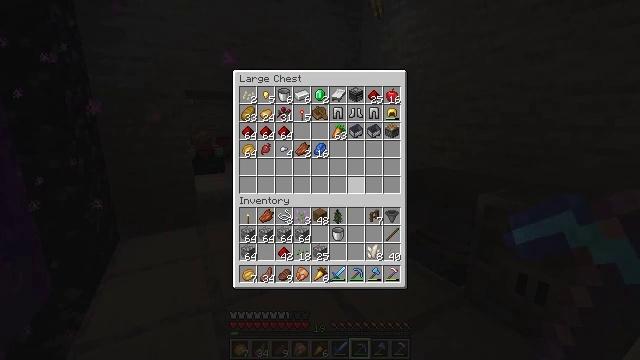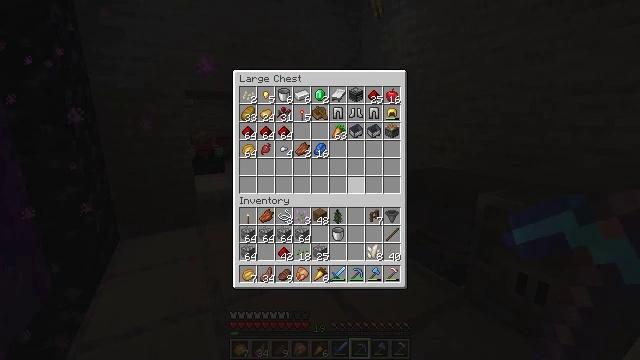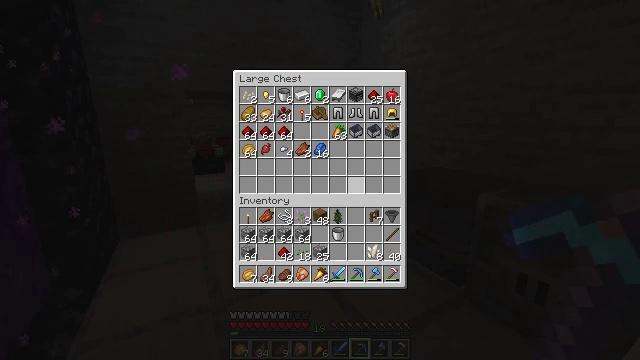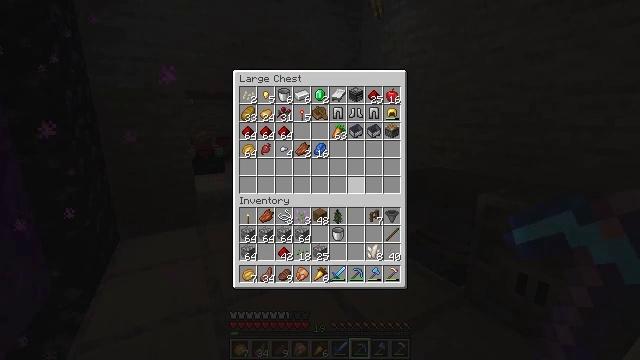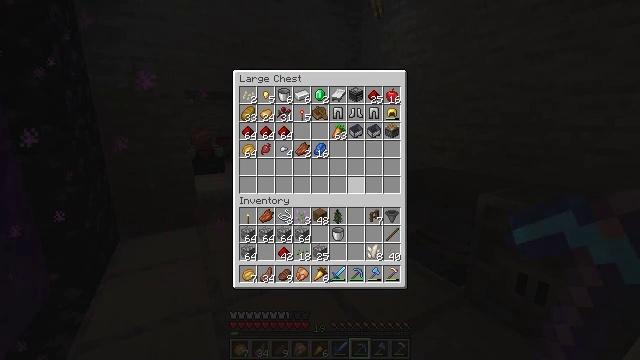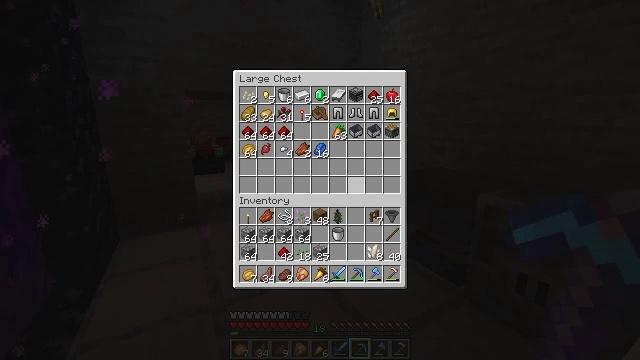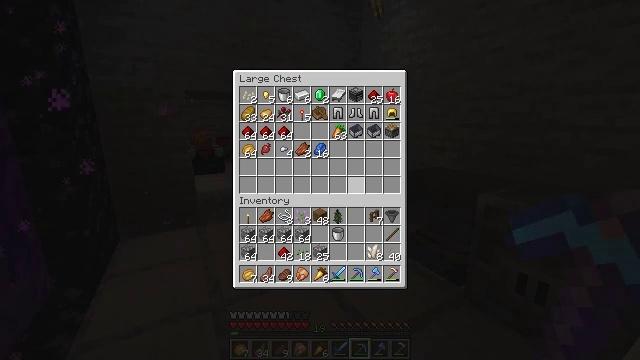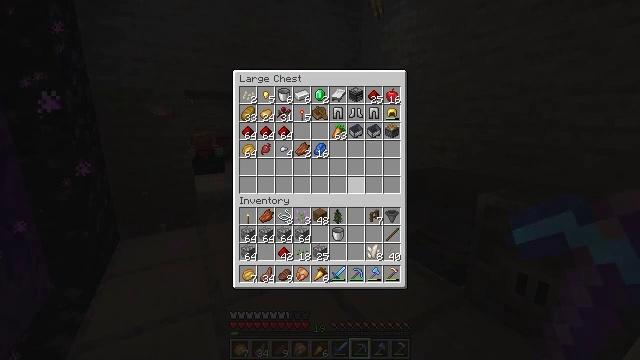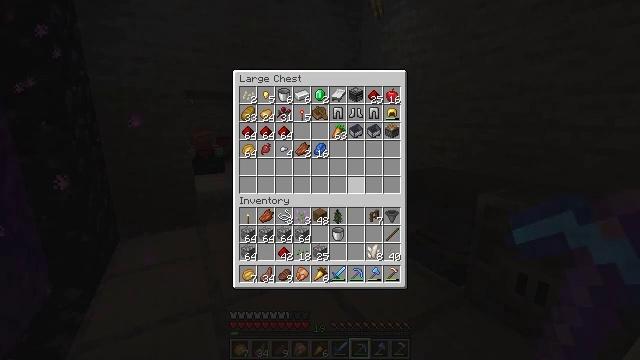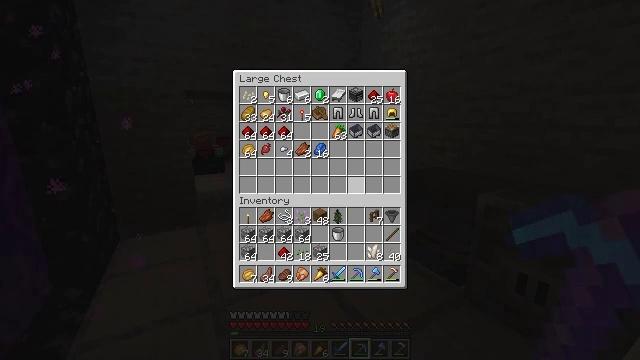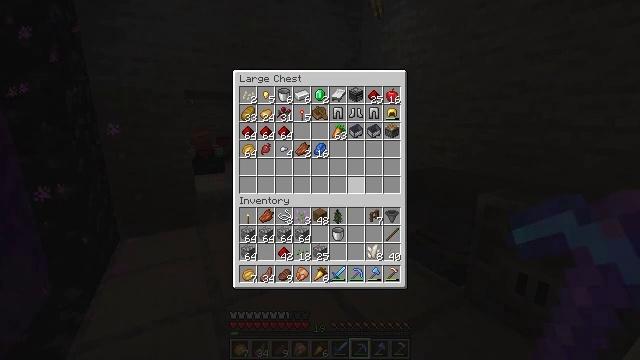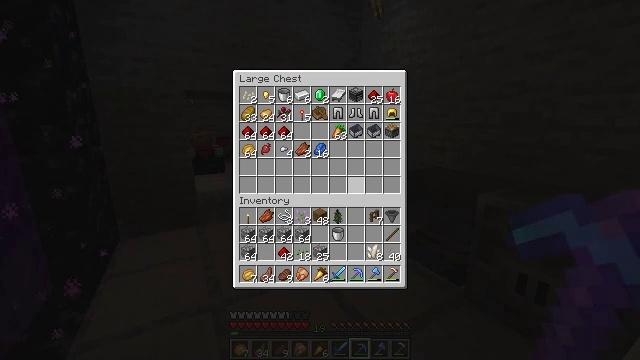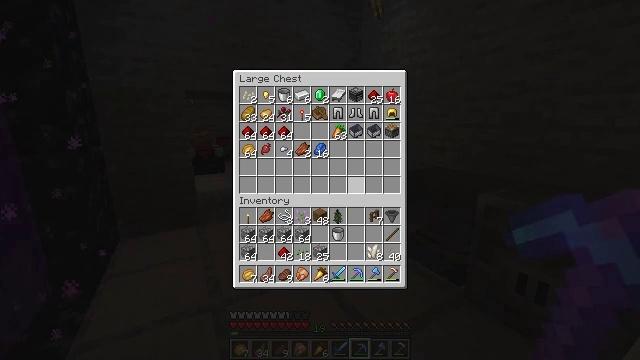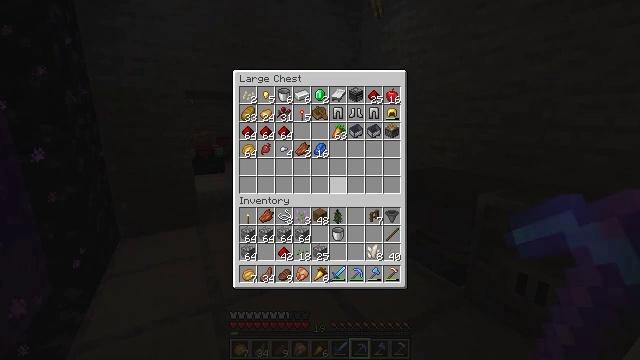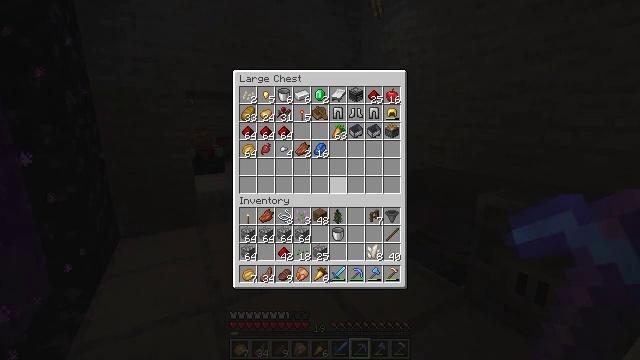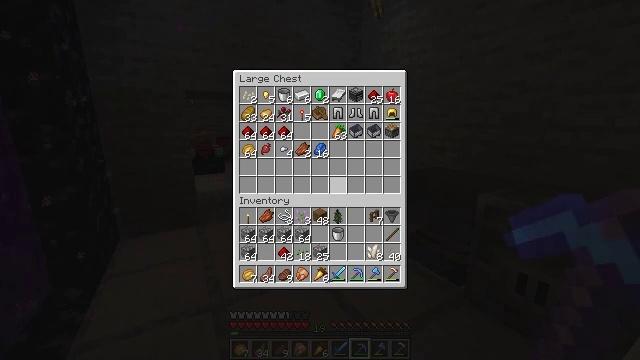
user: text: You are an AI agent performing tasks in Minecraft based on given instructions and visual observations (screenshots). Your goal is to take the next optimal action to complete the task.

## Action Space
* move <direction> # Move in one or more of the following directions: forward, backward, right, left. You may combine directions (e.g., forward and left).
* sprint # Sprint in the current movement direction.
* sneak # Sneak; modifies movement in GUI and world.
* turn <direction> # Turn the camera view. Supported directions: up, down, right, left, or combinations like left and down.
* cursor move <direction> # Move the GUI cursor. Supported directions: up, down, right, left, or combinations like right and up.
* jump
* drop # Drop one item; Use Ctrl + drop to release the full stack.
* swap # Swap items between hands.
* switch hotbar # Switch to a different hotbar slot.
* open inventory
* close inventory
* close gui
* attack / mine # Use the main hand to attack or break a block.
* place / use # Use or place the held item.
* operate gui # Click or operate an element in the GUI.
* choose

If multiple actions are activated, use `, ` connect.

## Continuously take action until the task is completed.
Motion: motion action
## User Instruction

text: Harvest wheat from the field.
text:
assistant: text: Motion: no_op
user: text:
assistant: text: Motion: no_op
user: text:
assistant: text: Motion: no_op
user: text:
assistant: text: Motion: no_op
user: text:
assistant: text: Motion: no_op
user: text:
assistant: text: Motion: no_op
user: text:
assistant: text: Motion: no_op
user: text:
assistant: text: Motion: no_op
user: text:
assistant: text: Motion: no_op
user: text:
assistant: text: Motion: no_op
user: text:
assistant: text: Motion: no_op
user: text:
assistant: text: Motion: no_op
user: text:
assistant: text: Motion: no_op
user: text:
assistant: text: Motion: no_op
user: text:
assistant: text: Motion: no_op
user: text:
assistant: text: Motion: no_op
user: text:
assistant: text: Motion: no_op
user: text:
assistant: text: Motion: no_op
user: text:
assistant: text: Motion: no_op
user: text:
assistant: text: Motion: no_op
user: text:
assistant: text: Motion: no_op
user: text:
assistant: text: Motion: no_op
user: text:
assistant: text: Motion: no_op
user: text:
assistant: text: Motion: no_op
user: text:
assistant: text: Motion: no_op
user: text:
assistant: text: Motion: no_op
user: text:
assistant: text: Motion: no_op
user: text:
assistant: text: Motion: no_op
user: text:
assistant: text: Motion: no_op
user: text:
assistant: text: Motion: no_op